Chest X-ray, AP view. Patient: 74 years old, sex M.
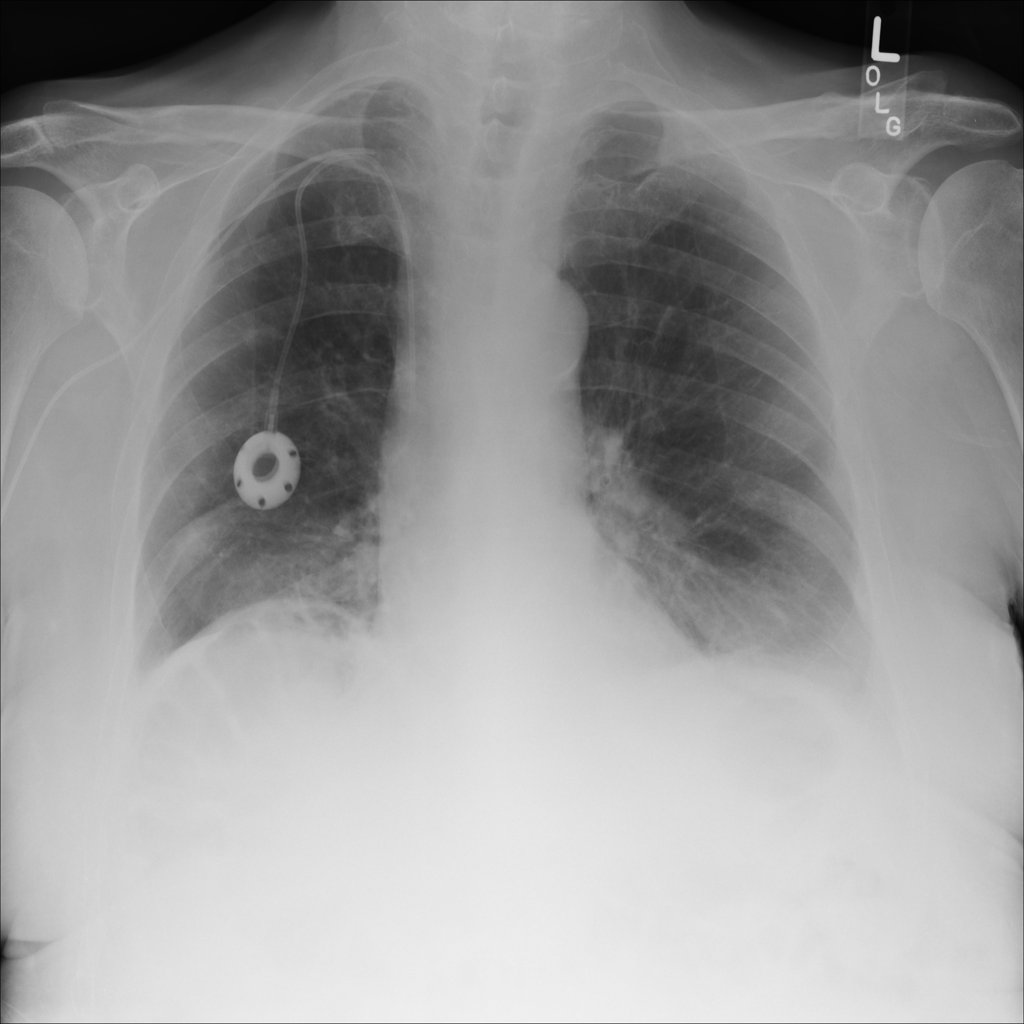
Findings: Infiltration